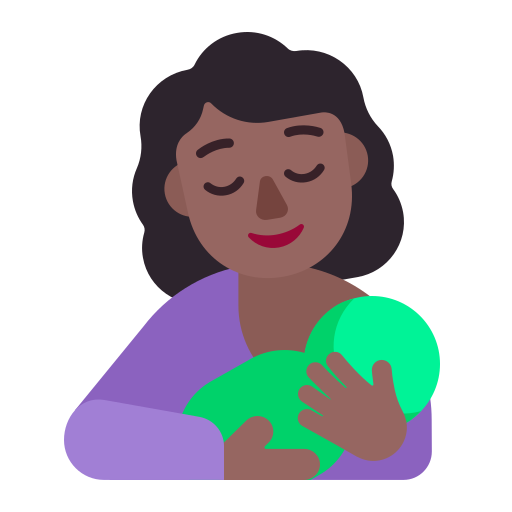
breast feeding flat  dark